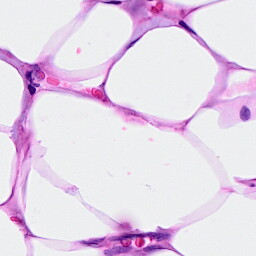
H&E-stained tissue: Breast